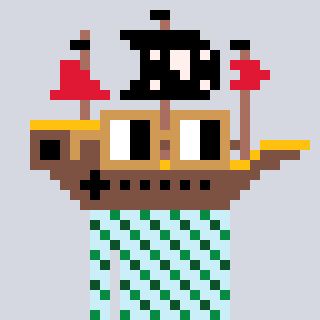
a pixel art character with square brown glasses, a pirateship-shaped head and a cold-colored body on a cool background